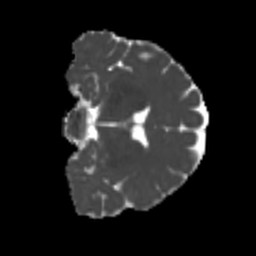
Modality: MD
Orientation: coronal
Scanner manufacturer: siemens
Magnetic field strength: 3 T
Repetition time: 4 s
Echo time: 0.0594 s